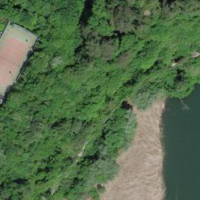
EUNIS habitat code: 21
Species observed at this site:
Hippocrepis emerus